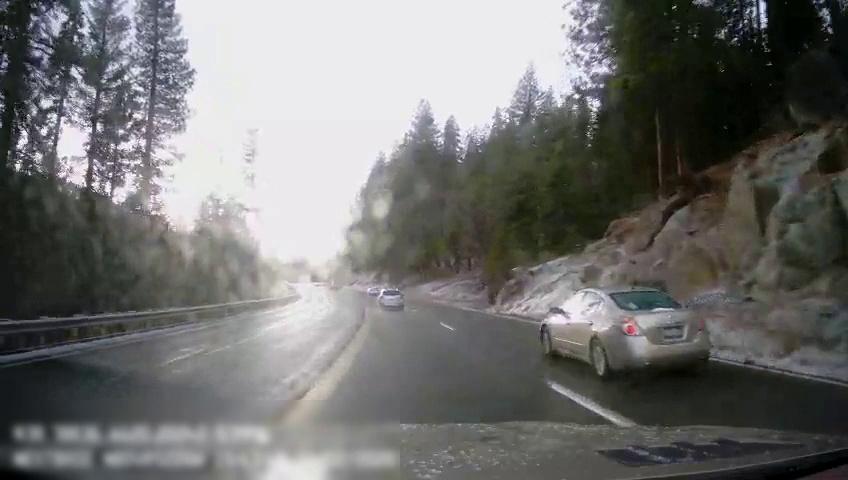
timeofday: Day
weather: Cloudy
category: Drivable Space
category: Vehicles | Car
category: Vehicles | Truck
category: Vehicles | Car
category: Vehicles | Car
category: Lanes | Current Lane
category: Lanes | Current Lane
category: Lanes | Opposite Lane
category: Lanes | Opposite Lane
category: Lanes | Current Lane
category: Lanes | Opposite Lane